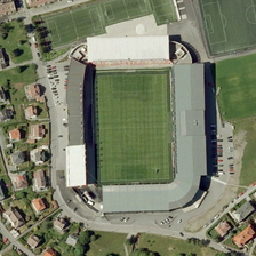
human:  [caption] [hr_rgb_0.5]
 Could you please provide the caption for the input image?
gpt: Many buildings are located in the stadium near the football field.

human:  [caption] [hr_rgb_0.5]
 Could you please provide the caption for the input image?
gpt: Many buildings are located near a stadium with a football field.

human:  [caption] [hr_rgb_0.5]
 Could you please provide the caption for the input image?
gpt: Many buildings are near a stadium with a football field.

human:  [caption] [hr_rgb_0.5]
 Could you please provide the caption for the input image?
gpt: Many buildings are close to the stadium with football fields.

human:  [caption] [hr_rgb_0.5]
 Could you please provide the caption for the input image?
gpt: Many buildings are near the stadium and have football fields.